Interaction volume radius: 5 \u00c5
Interaction volume height: 15 \u00c5
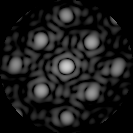
Disorder parameter: 0.1952